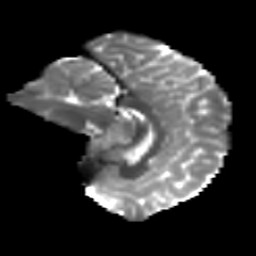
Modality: T2w
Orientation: sagittal
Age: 19
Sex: male
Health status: ill
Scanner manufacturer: ge
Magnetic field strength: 3 T
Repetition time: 6.863 s
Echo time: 0.0808 s